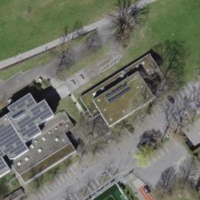
EUNIS habitat code: 54
Species observed at this site:
Salvia pratensis